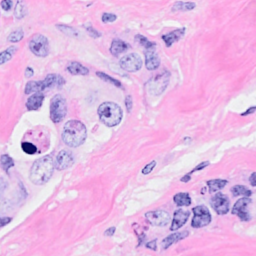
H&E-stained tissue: Breast